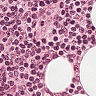
Metastatic tissue present: no